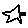
Label: star